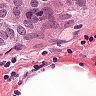
Metastatic tissue present: yes